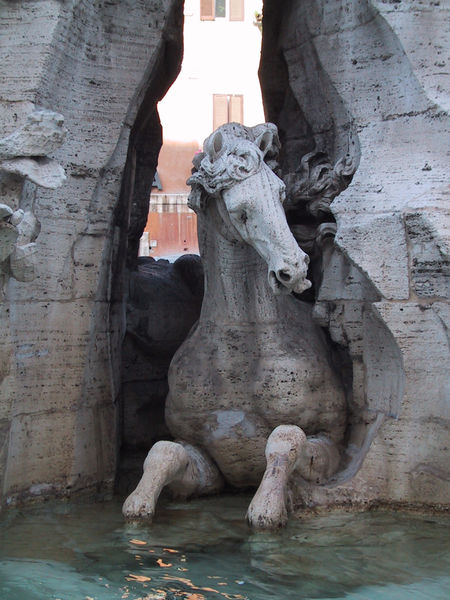
Titel: Vierströmebrunnen
Künstler: Giovanni Lorenzo Bernini
Standort: Rom, Piazza Navona (EU - I - Latium)
Schlagwörter: wasser, stadt, marmor, haus, stein, höhle, brunnen, pferd, skulptur, springbrunnen, beine, mähne, reiten, liegen, italien, fels, foto, fensterladen, loch, rom, öffnung, sandstein, springen, nüstern, zunge, hengst, fesnter, vorderbeine, brunnenfigur, trevi, trevibrunnen